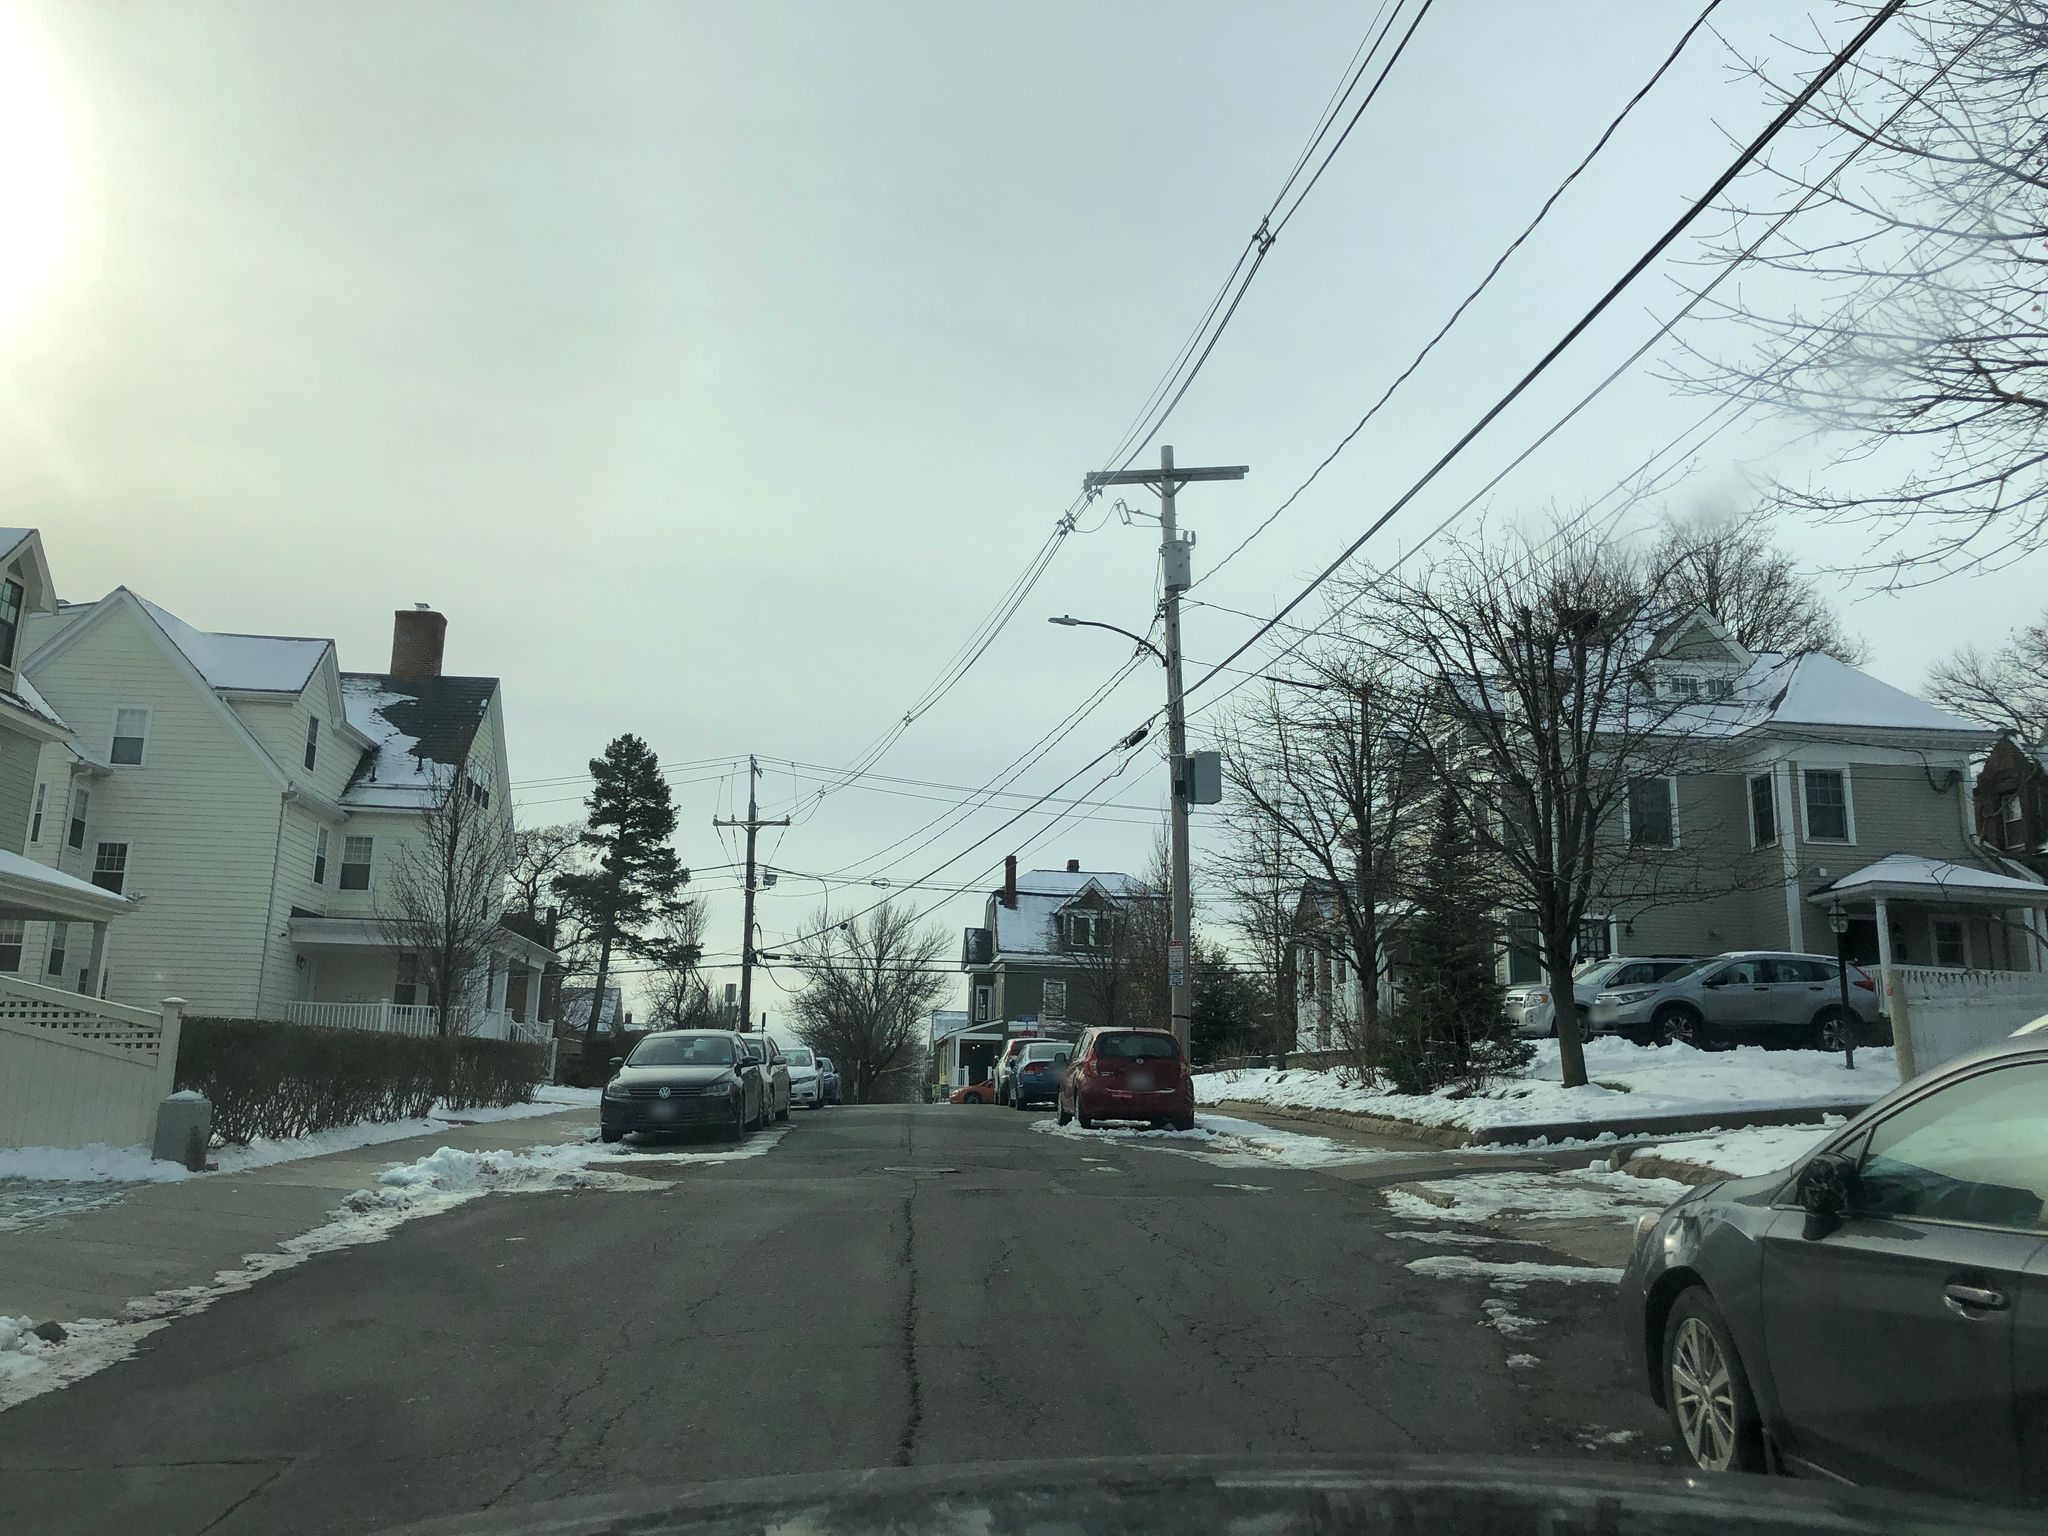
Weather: snowy
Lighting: day
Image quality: good
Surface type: driving surface
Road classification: footway
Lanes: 2
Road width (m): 12.2
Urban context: urban centre
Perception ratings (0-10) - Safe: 8.08, Lively: 7.26, Beautiful: 4.63, Boring: 3.94, Depressing: 4.63, Wealthy: 3.18